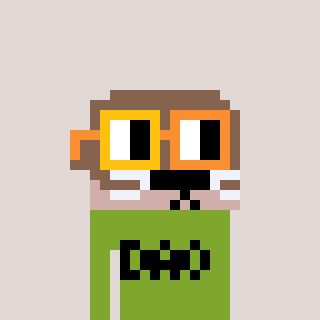
a pixel art character with square yellow and orange glasses, a otter-shaped head and a slimegreen-colored body on a warm background